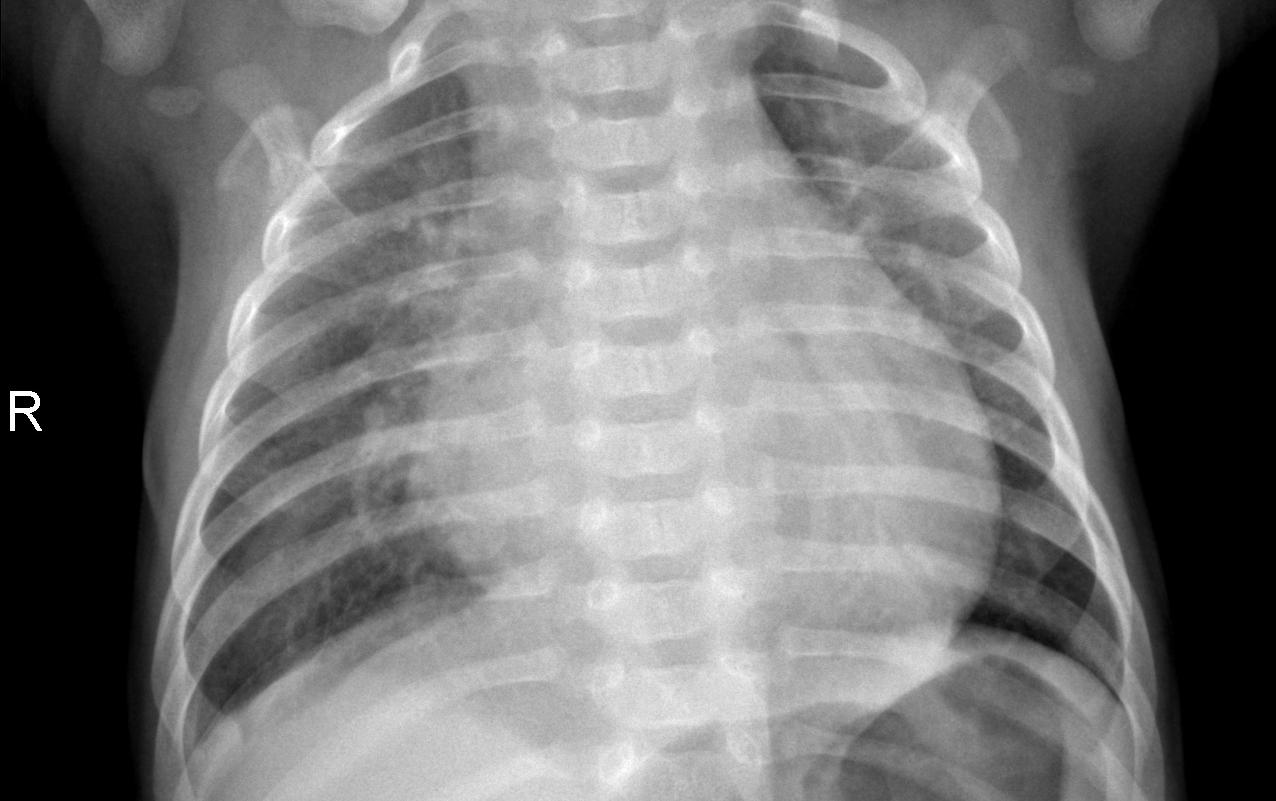
Diagnosis: PNEUMONIA